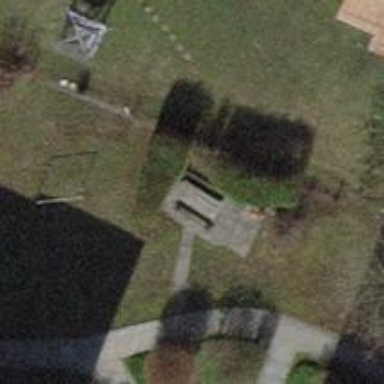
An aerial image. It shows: Picnic table located in leisure land area.